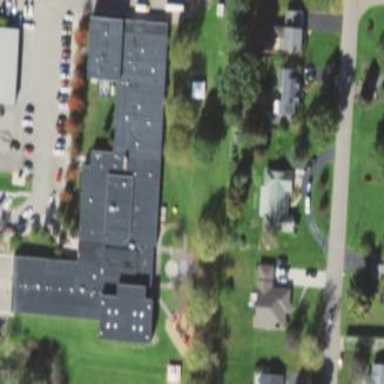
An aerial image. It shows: School building.